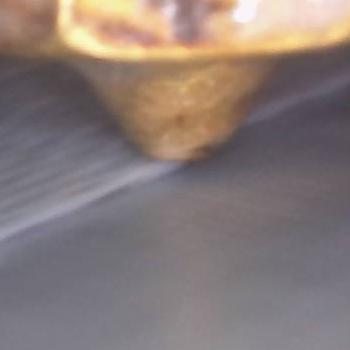
Flow rate: 39%